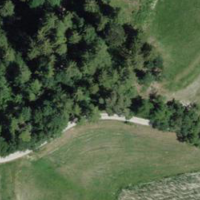
EUNIS habitat code: 52
Species observed at this site:
Cichorium intybus